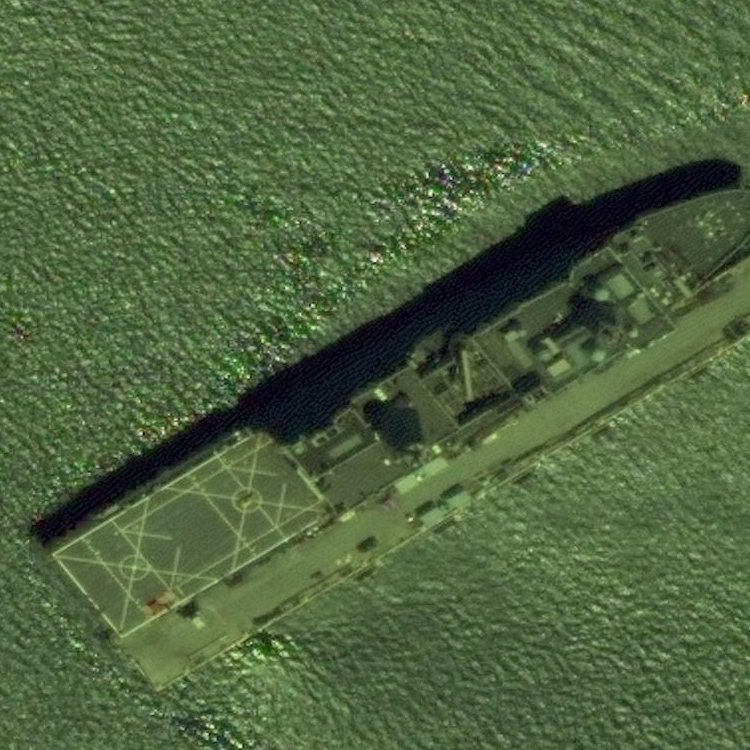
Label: combat